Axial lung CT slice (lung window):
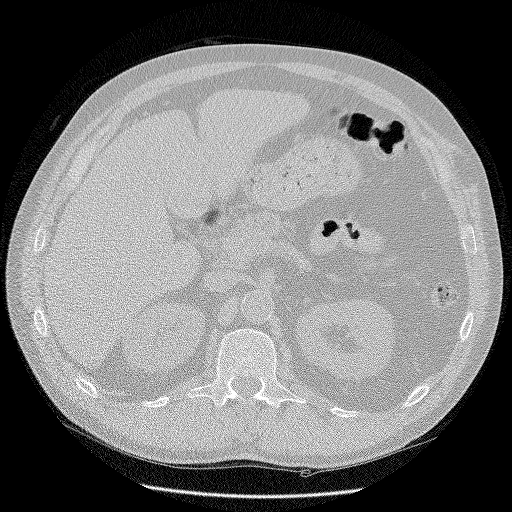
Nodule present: no